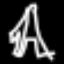
Label: The Eiffel Tower